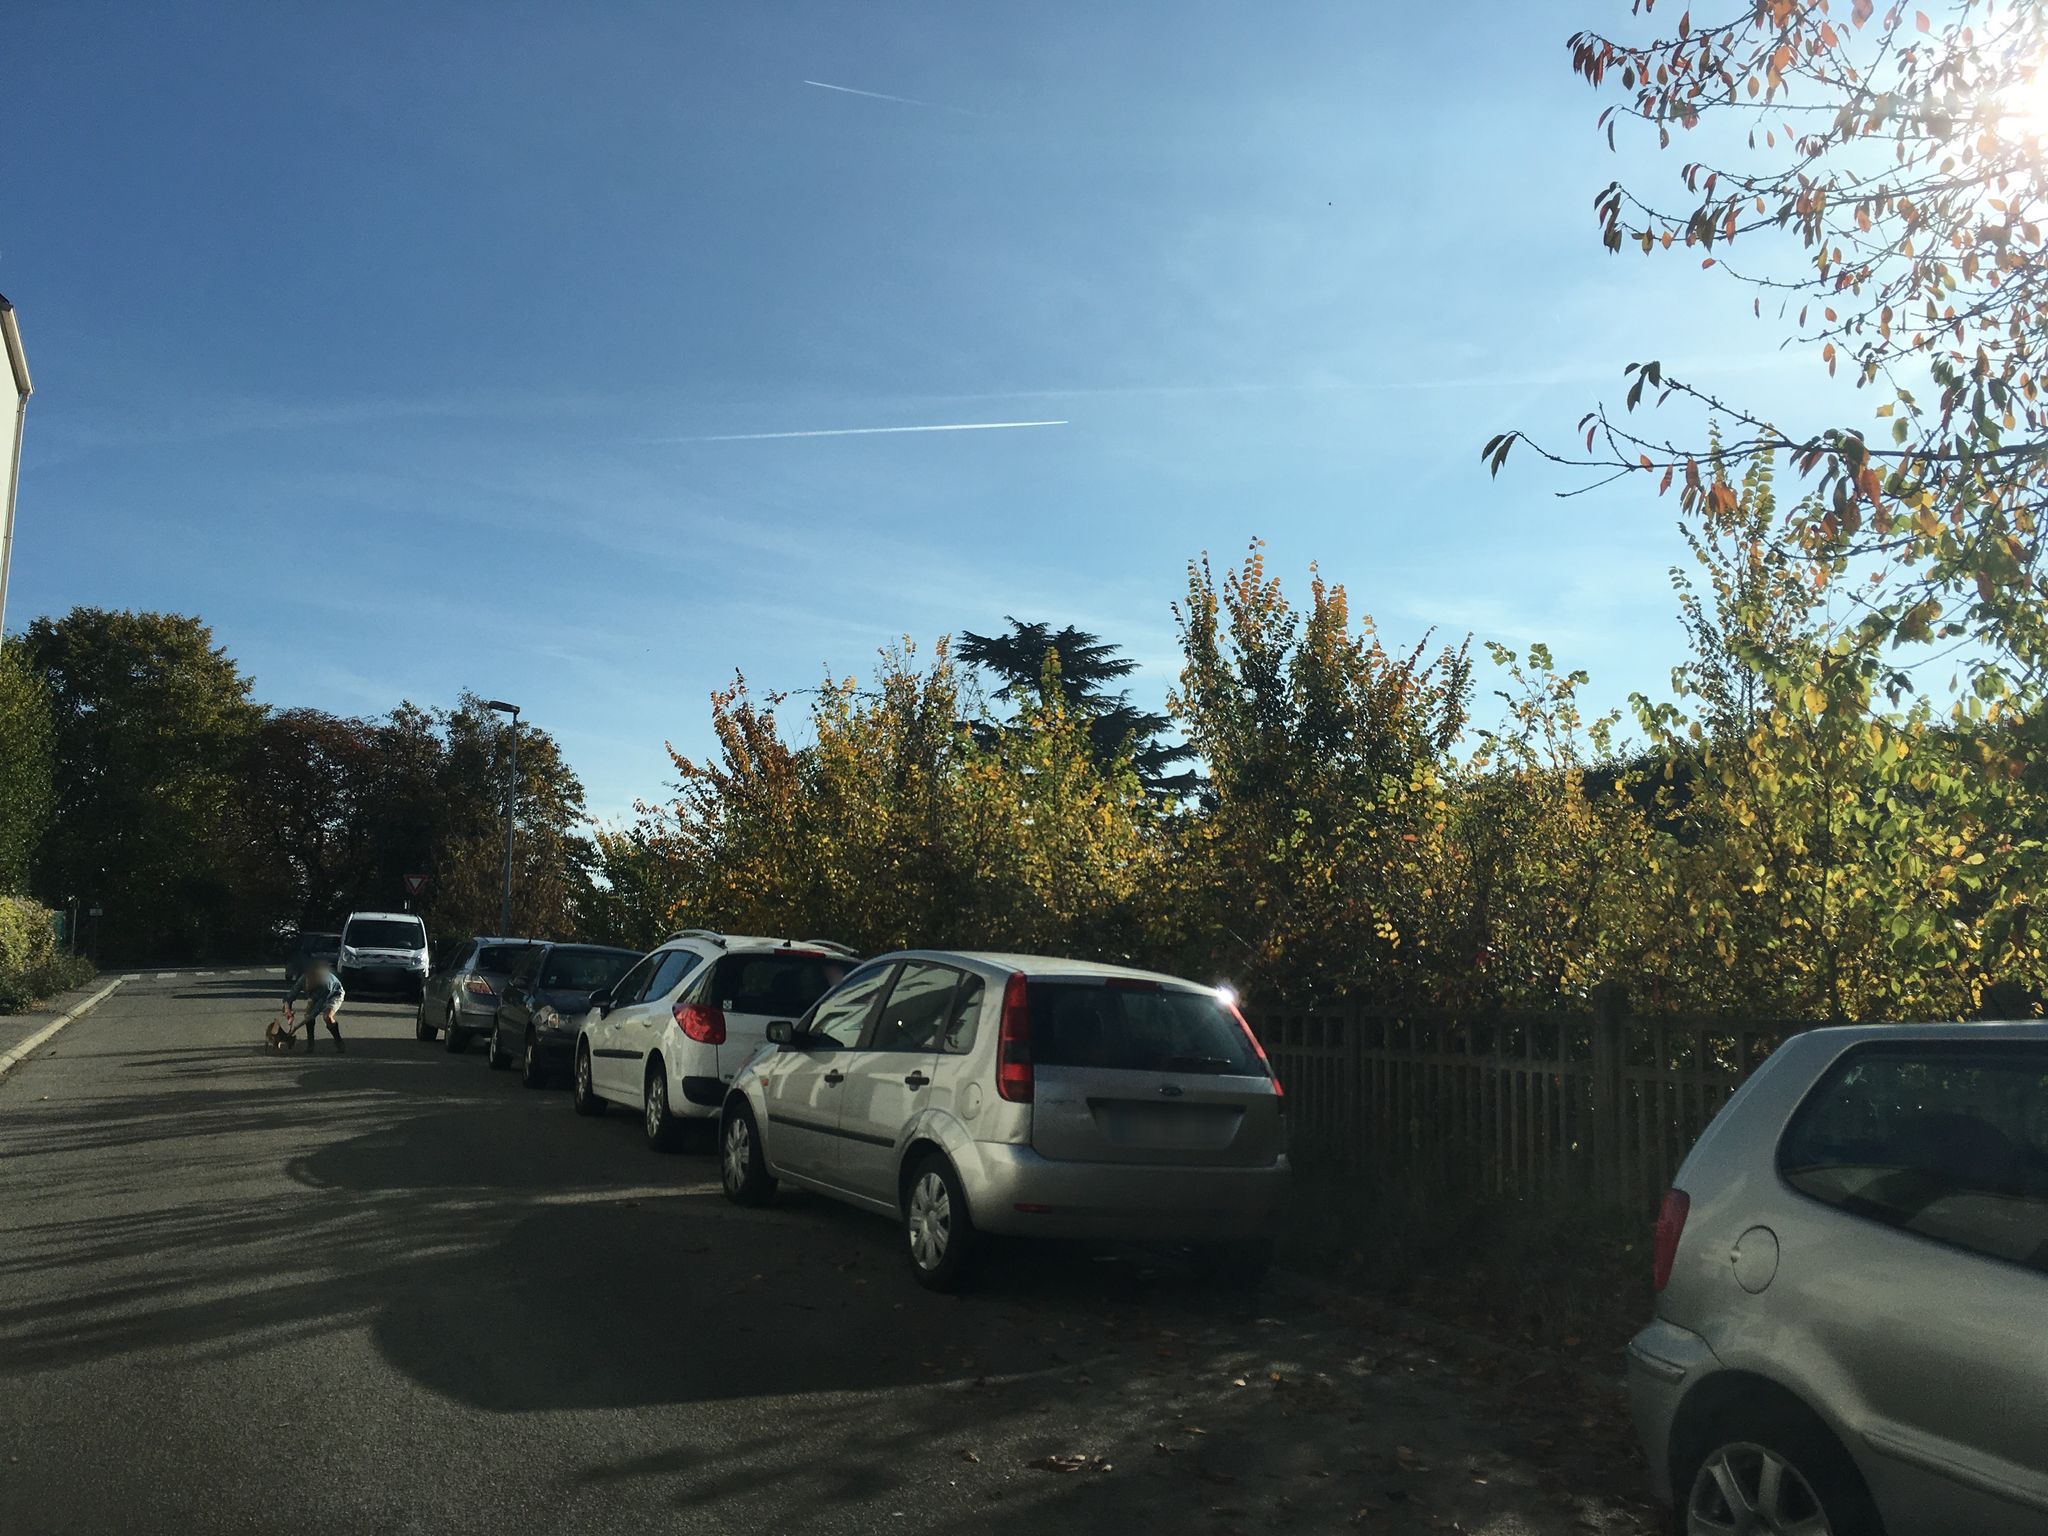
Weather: clear
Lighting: day
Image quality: good
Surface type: driving surface
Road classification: service, unclassified
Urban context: dense urban cluster
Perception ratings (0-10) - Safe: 8.21, Lively: 3.23, Beautiful: 6.79, Boring: 2.59, Depressing: 2.87, Wealthy: 4.33